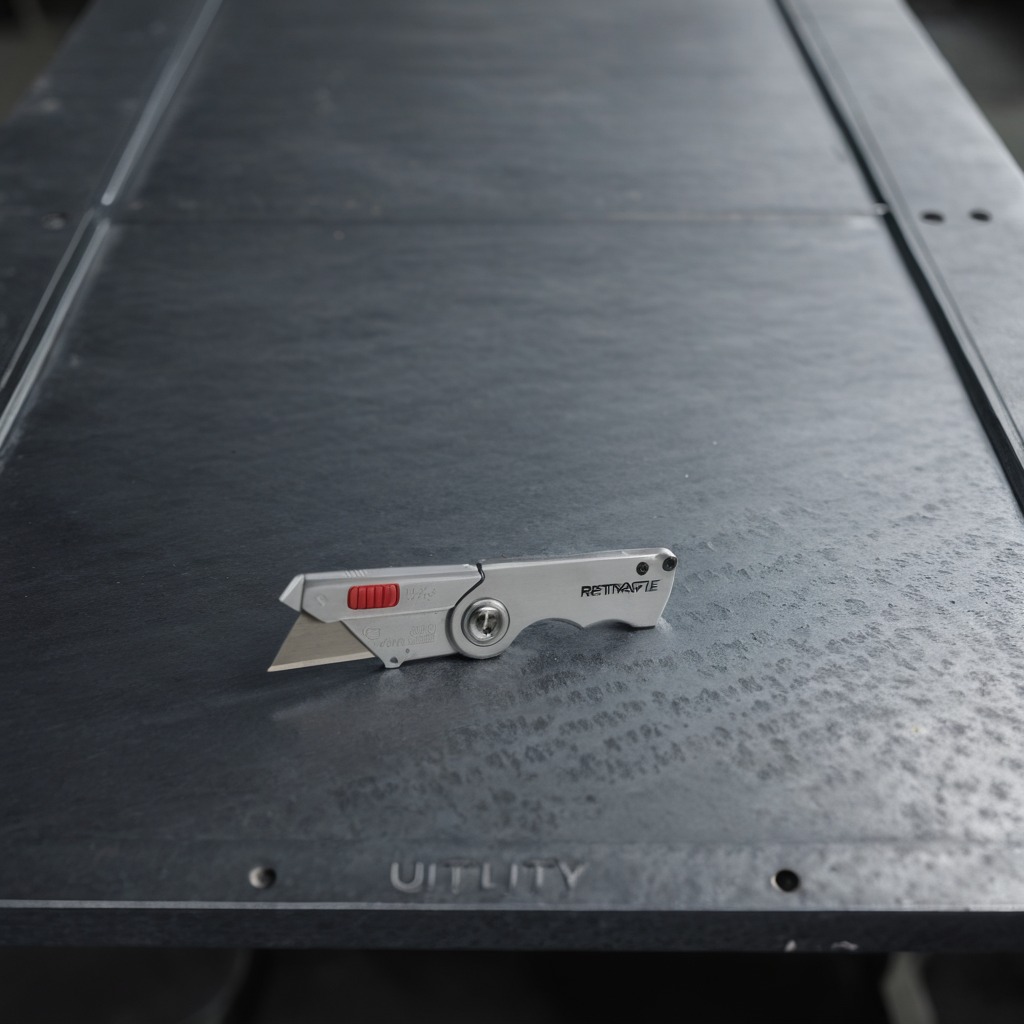
A utility knife is lying on the cold steel table in a mining workshop.